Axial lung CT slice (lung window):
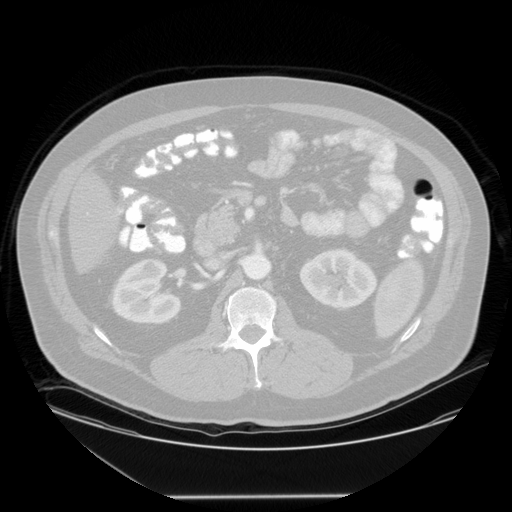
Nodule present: no